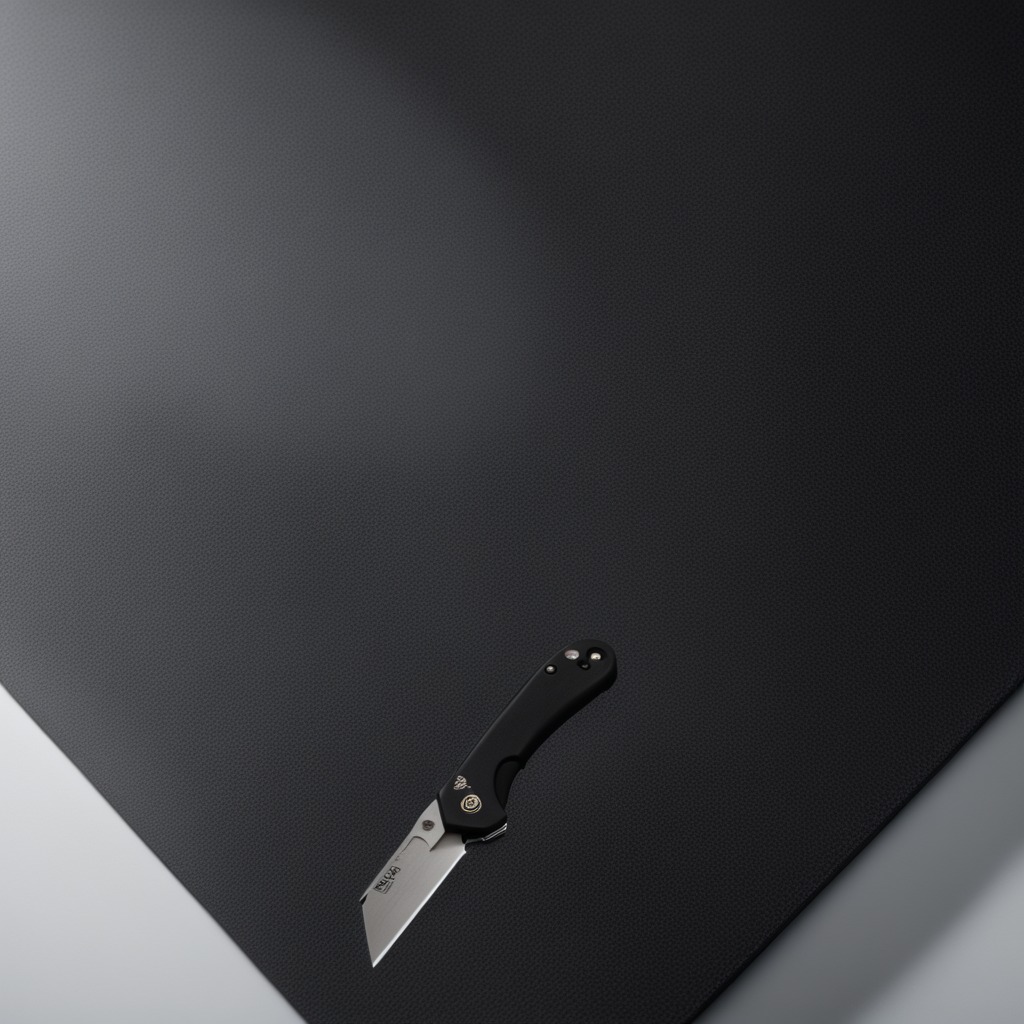
A utility knife lying on a clean granite tabletop covered with a black rubber mat inside a workshop under bright overhead lighting crisp shadows high clarity worn but beneath the mat